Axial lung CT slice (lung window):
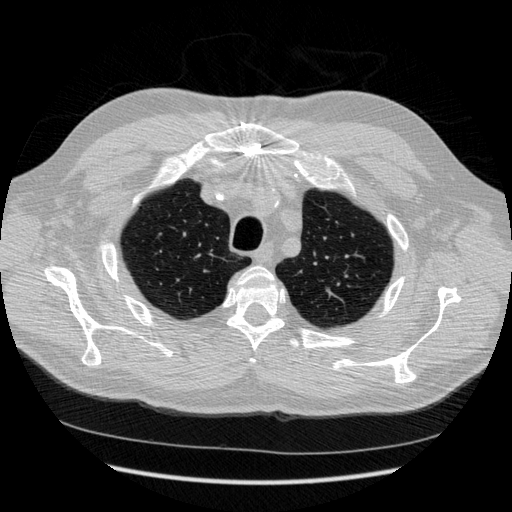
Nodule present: no